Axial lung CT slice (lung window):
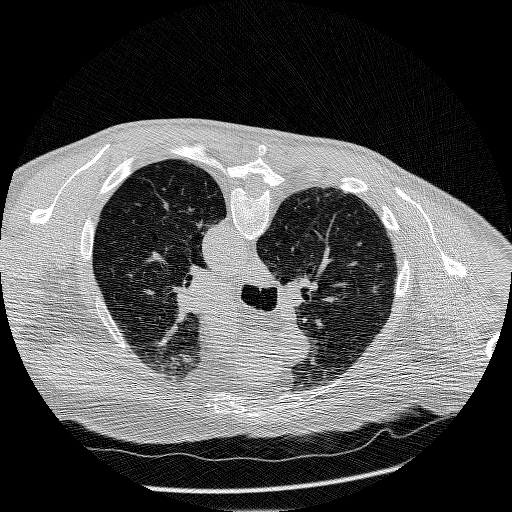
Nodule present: yes
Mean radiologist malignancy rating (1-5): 3